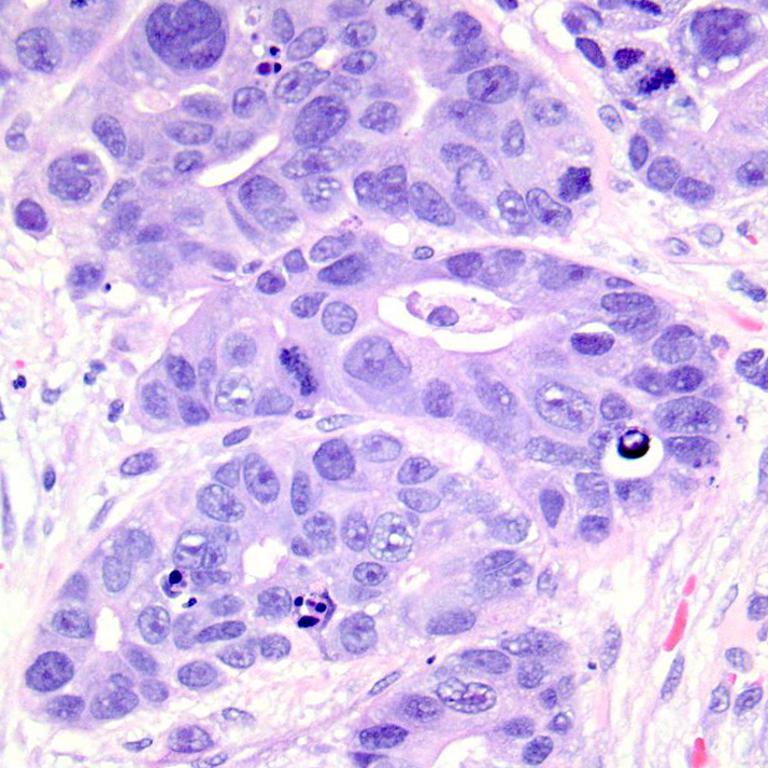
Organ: colon
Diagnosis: adenocarcinomas